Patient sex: M
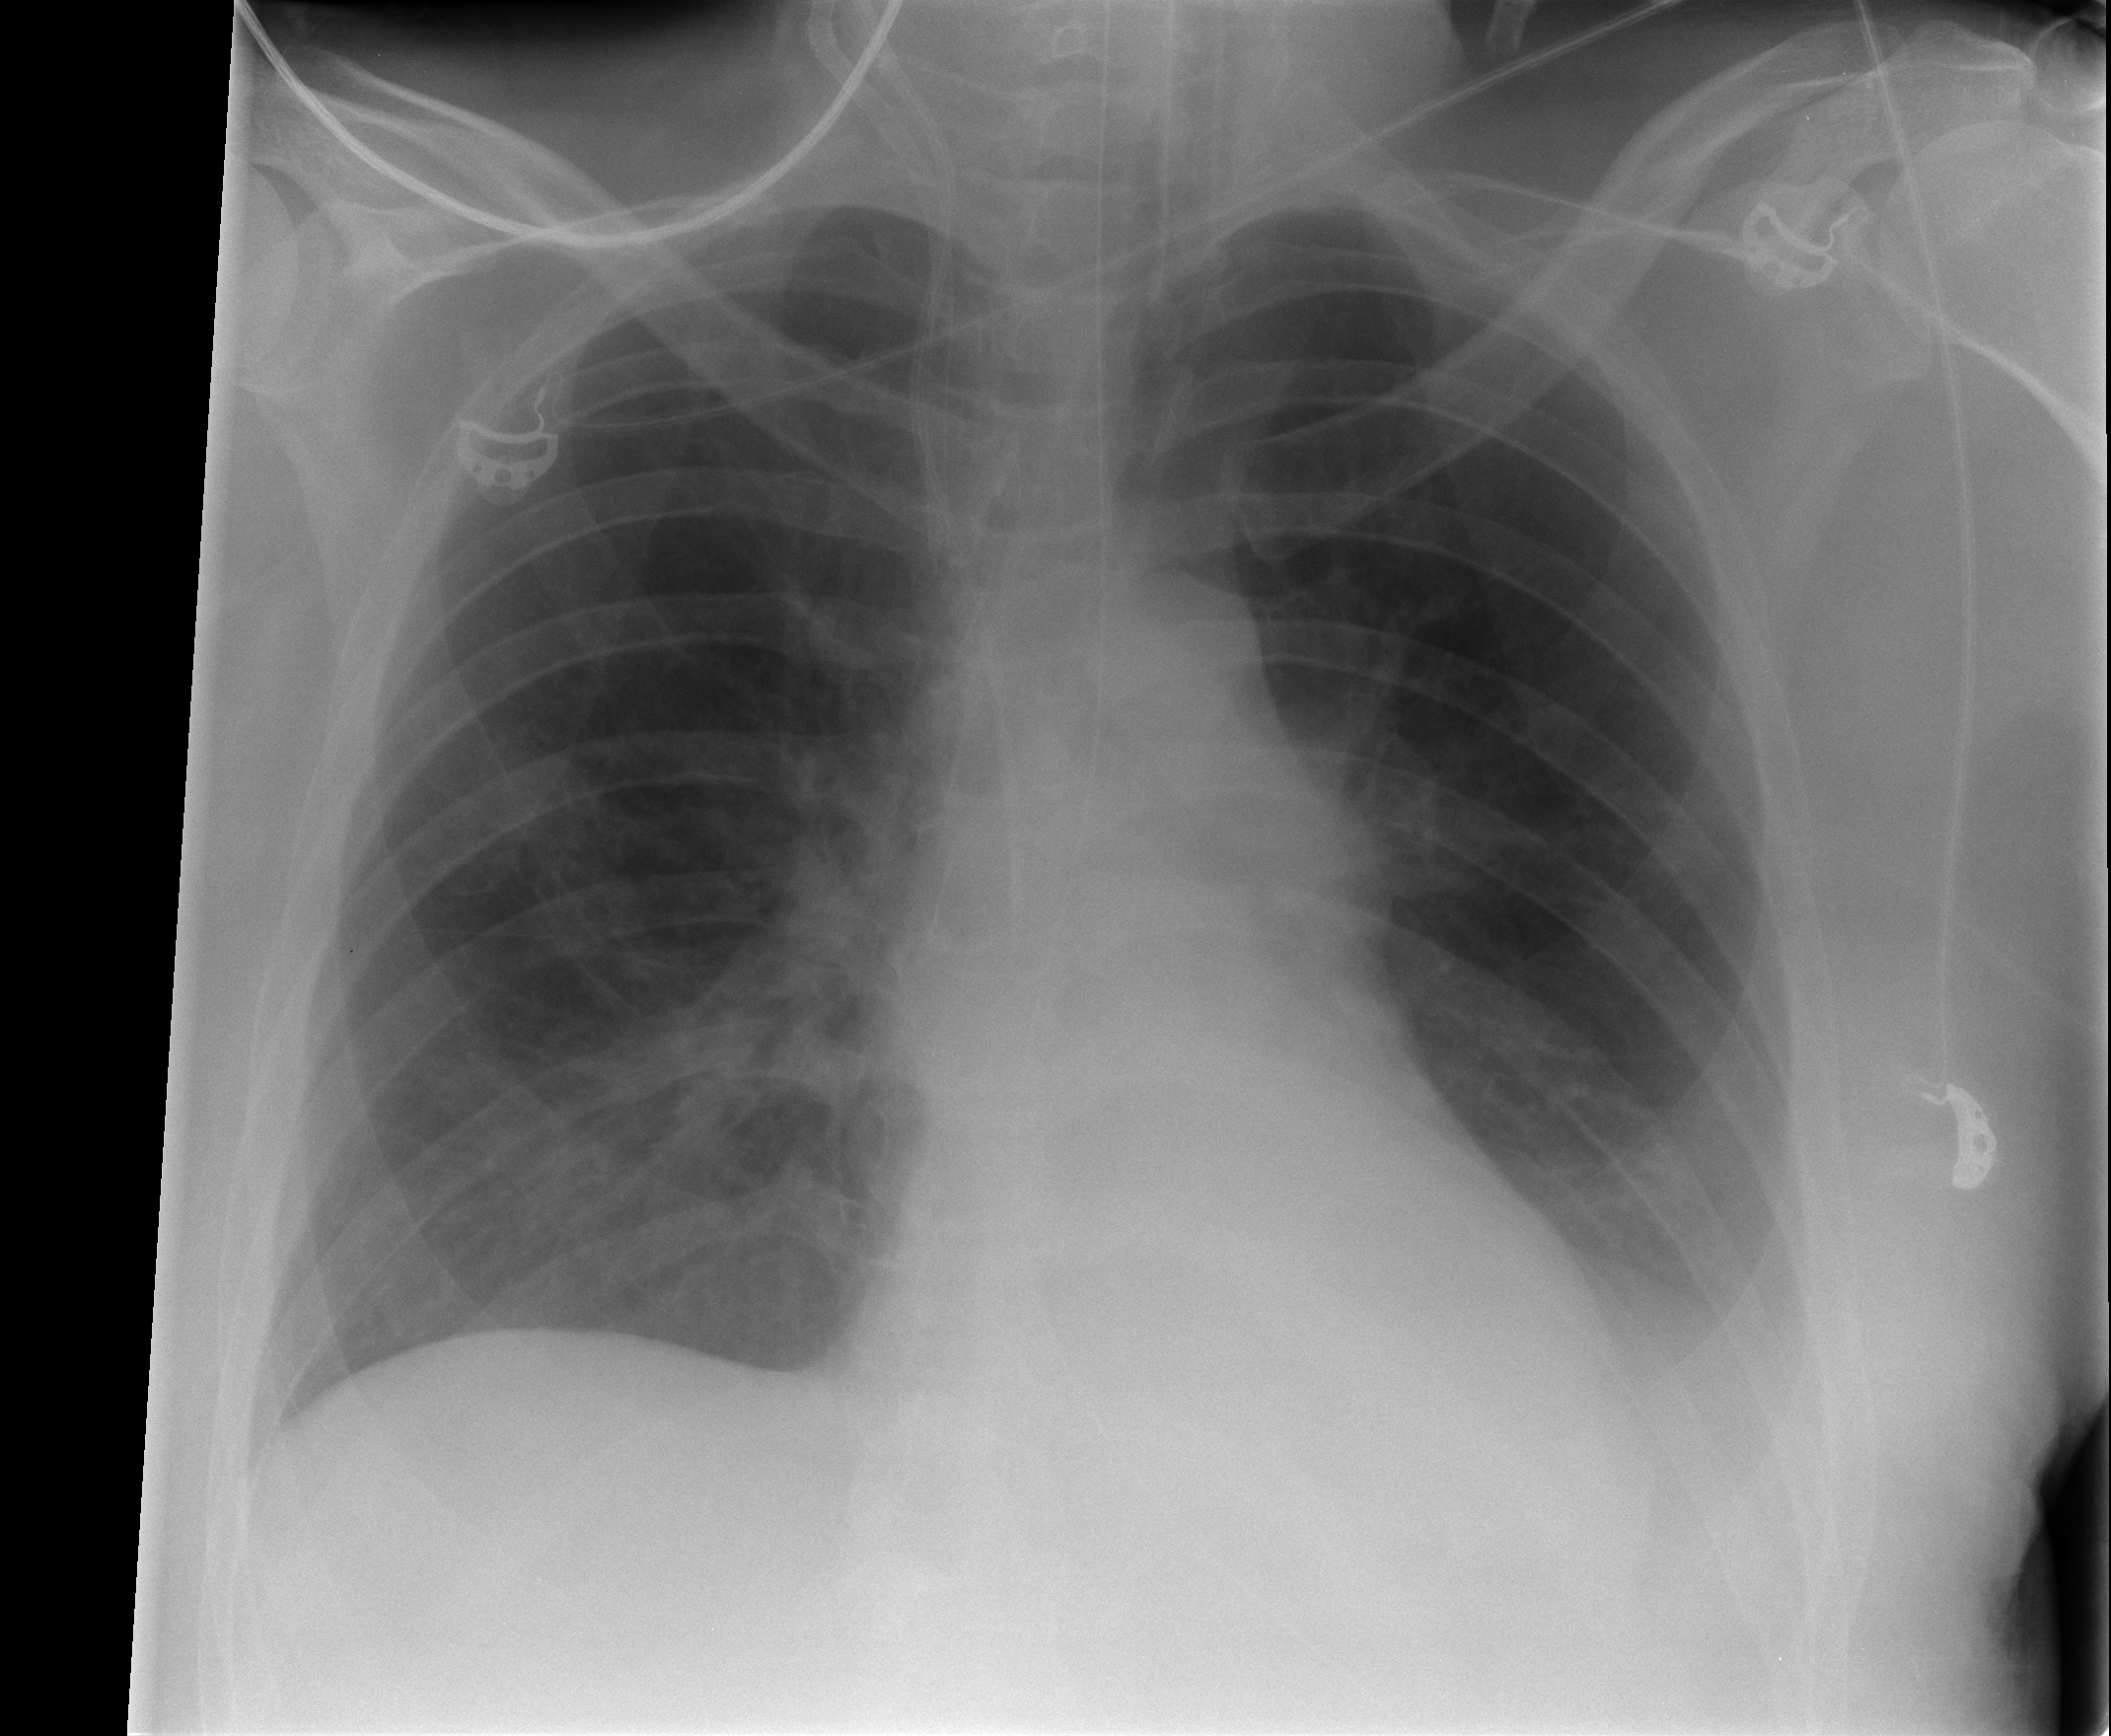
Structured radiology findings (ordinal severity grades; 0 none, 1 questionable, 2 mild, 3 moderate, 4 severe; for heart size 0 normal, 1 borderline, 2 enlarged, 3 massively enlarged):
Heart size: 1
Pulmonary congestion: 0
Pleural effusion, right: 0
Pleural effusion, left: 3
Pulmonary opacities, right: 0
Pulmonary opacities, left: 2
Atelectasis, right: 0
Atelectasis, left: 2